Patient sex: F
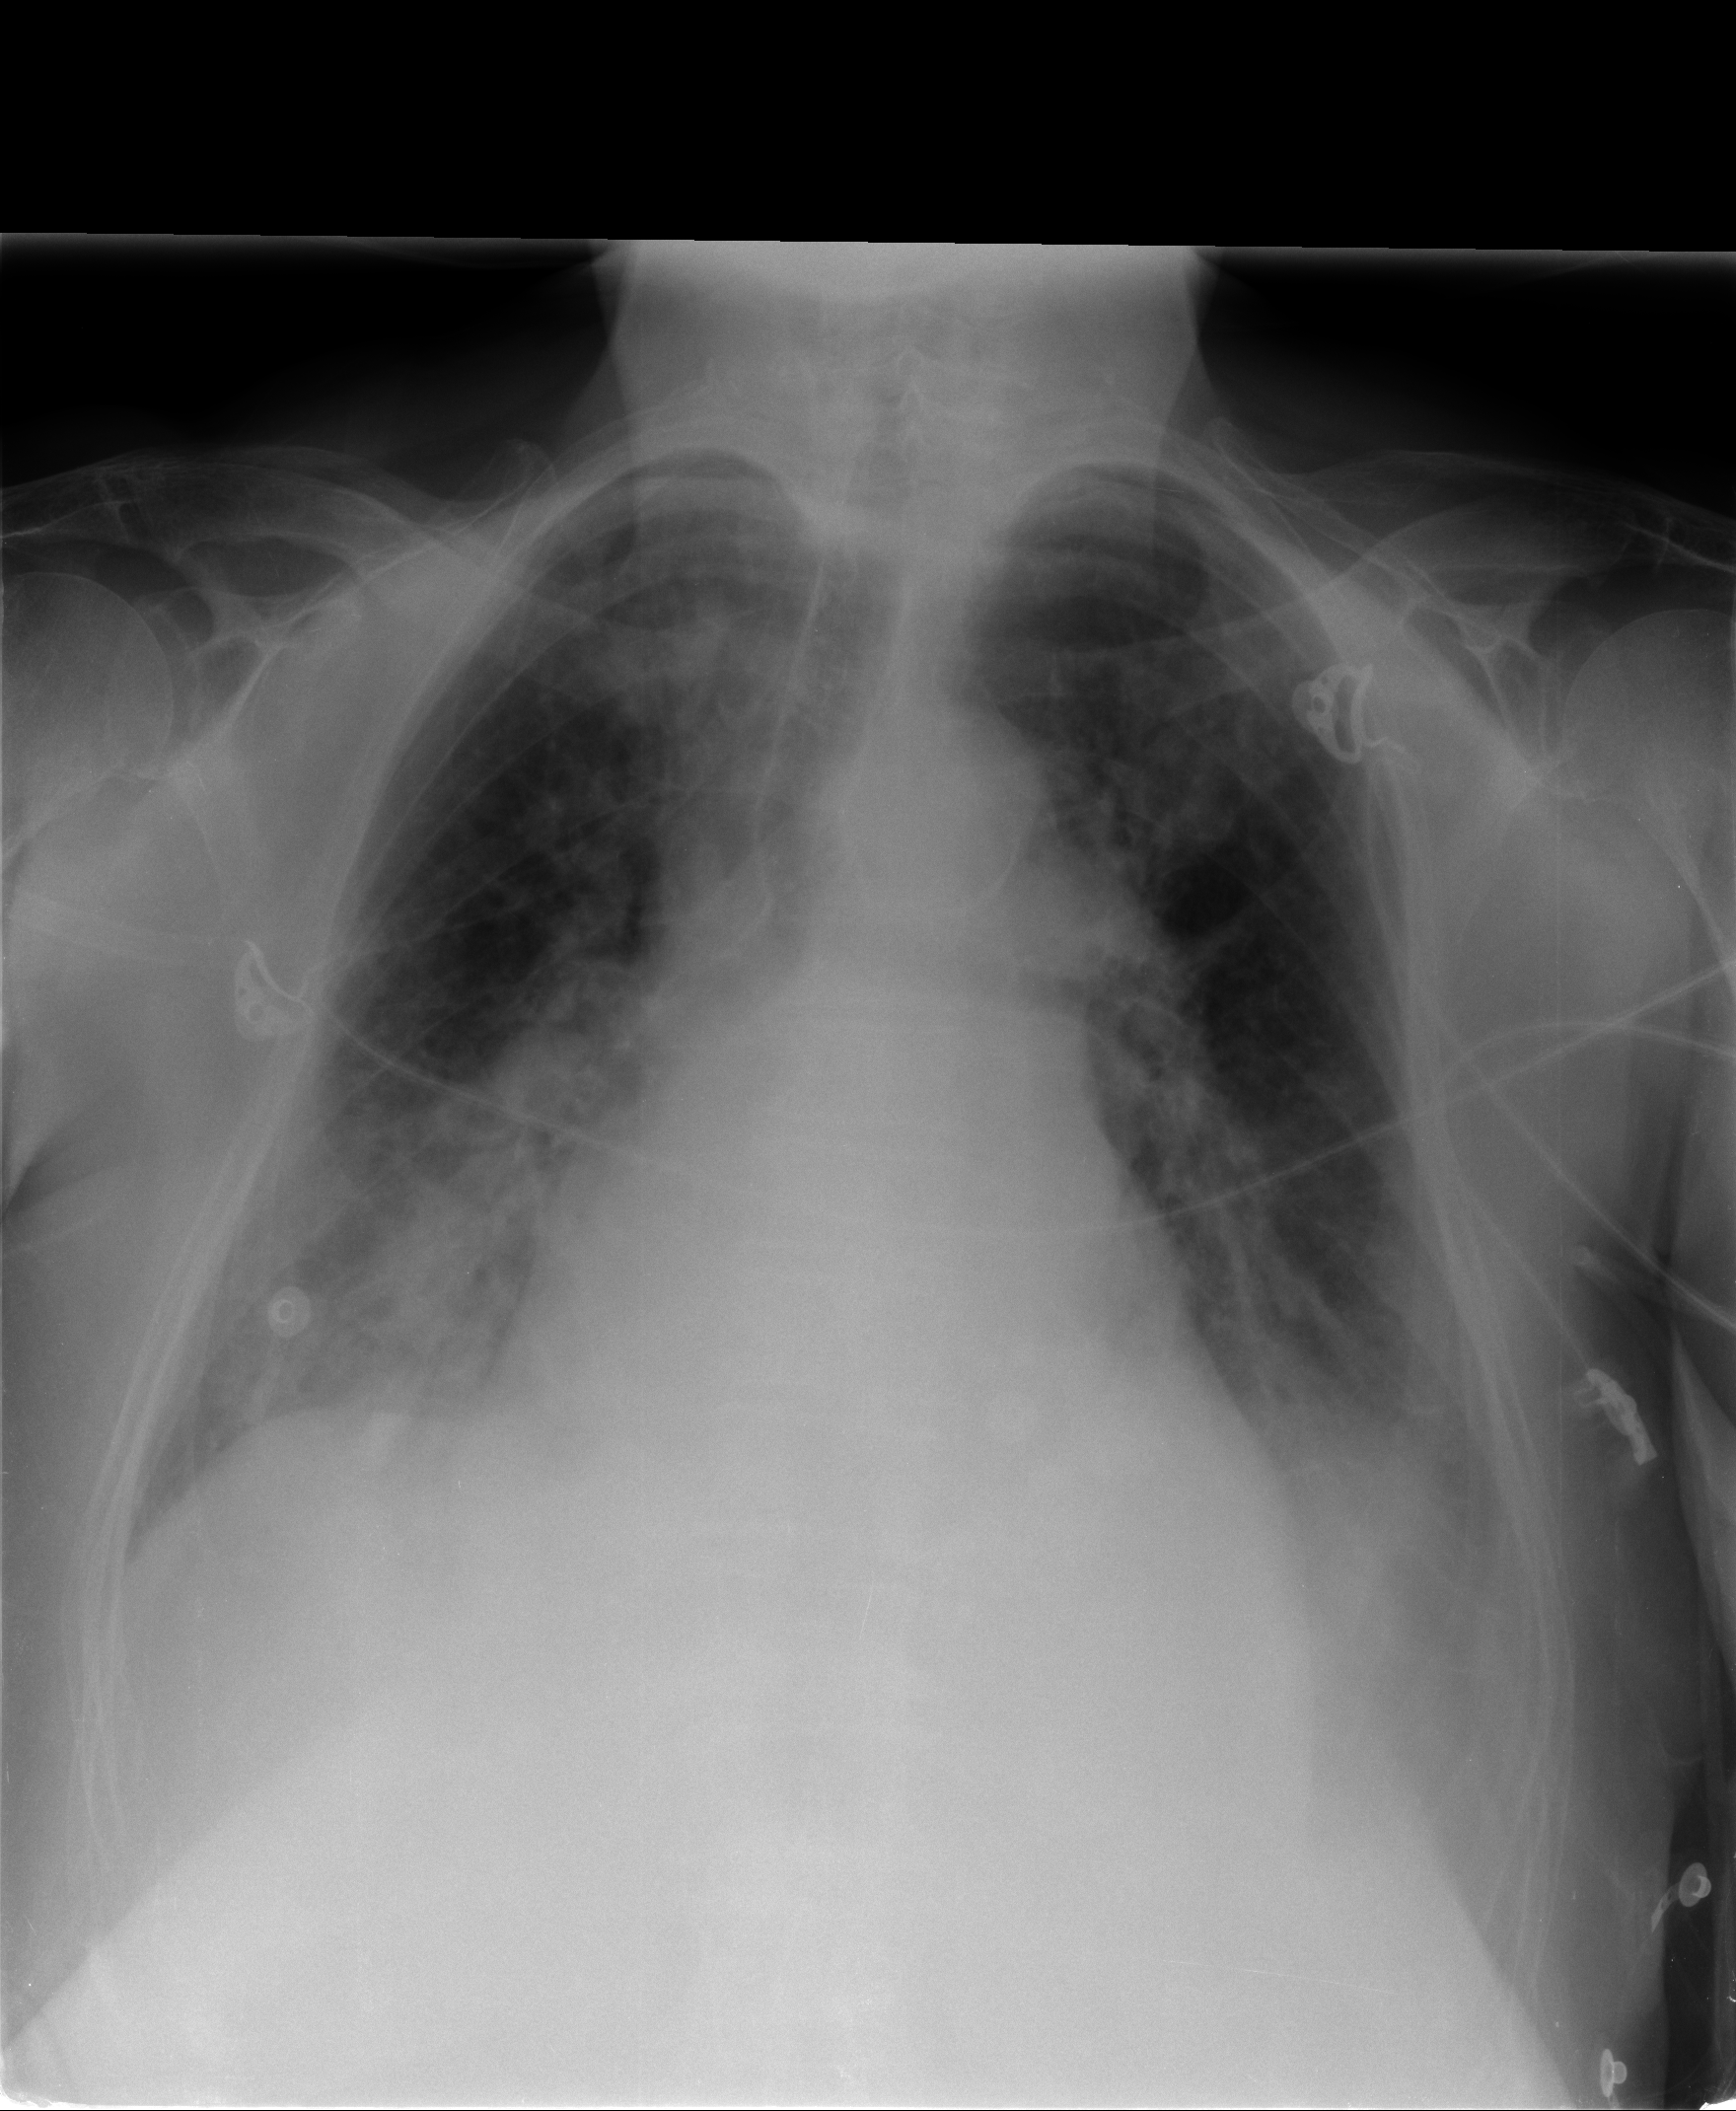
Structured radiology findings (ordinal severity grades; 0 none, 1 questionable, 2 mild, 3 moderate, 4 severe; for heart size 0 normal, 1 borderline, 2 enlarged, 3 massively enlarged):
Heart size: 2
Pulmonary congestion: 3
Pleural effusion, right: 1
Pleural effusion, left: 2
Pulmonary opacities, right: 2
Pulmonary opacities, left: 1
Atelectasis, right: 2
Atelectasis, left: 2